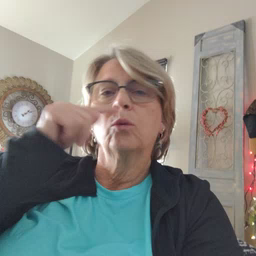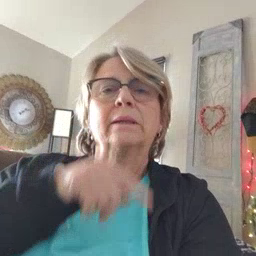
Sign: toothbrush